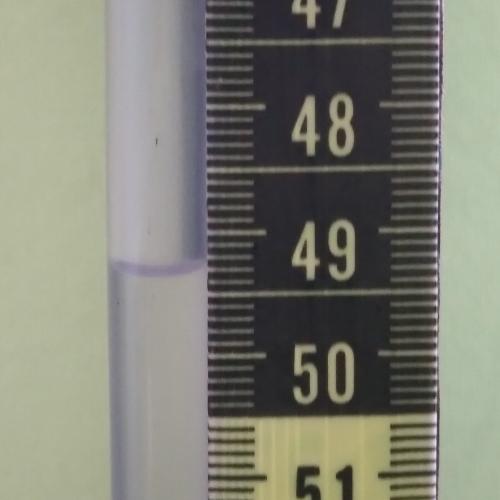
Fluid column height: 49.3 cm